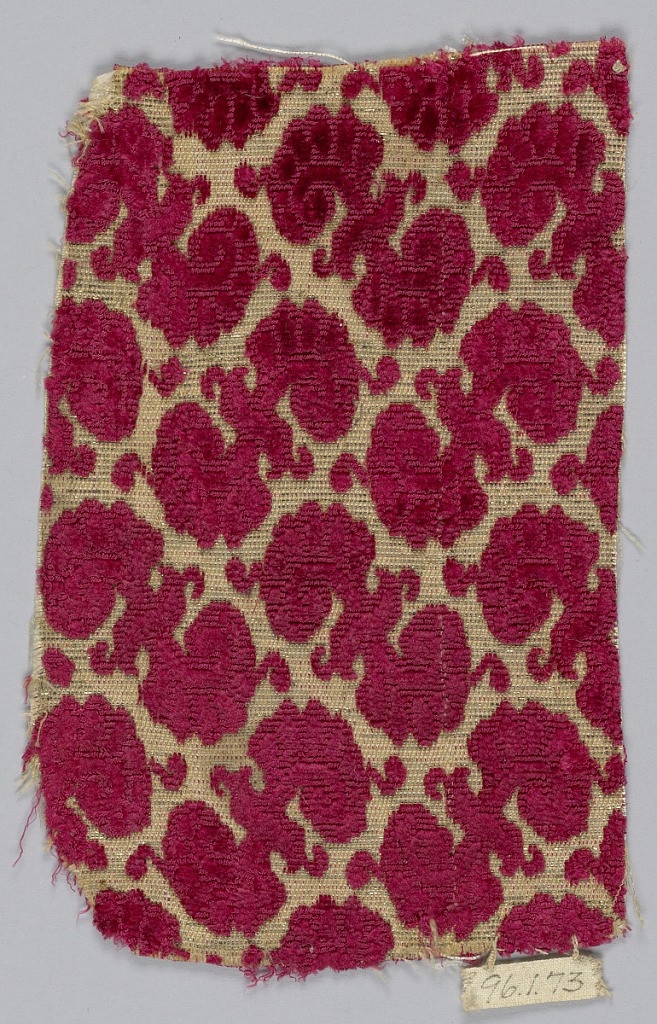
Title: Fragment
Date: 17th century
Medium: silk, metallic thread Technique: cut and uncut, voided supplementary warp pile in a twill weave foundation (velvet)
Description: Velvet fragment has a light brown twill ground shot through with metallic thread in the weft direction. Design in red pile of S-shaped scrolls placed diagonally, running in alternate directions in each row.